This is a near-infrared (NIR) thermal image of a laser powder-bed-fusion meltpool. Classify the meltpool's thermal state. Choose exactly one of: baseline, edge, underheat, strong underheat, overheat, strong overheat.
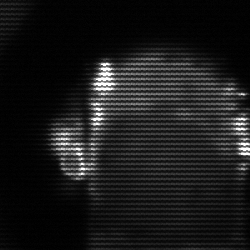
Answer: baseline